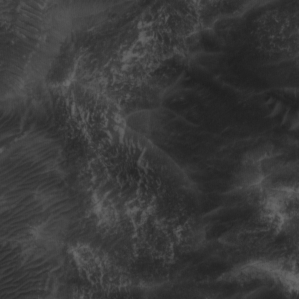
Label: non_frost